Question: I'm trying to load image in webView Android. The image size is 320x50 and same for the webView size, but the image is not in center, and I don't understand why.
>
Can you help me ?
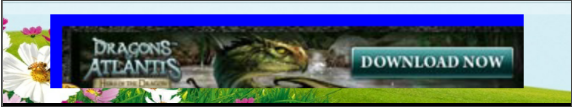
Answer: Have you tried:
'''
WebView webView = (WebView) findViewById(R.id.myWebView);
webView.getSettings().setDefaultZoom(ZoomDensity.FAR);
'''